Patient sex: M
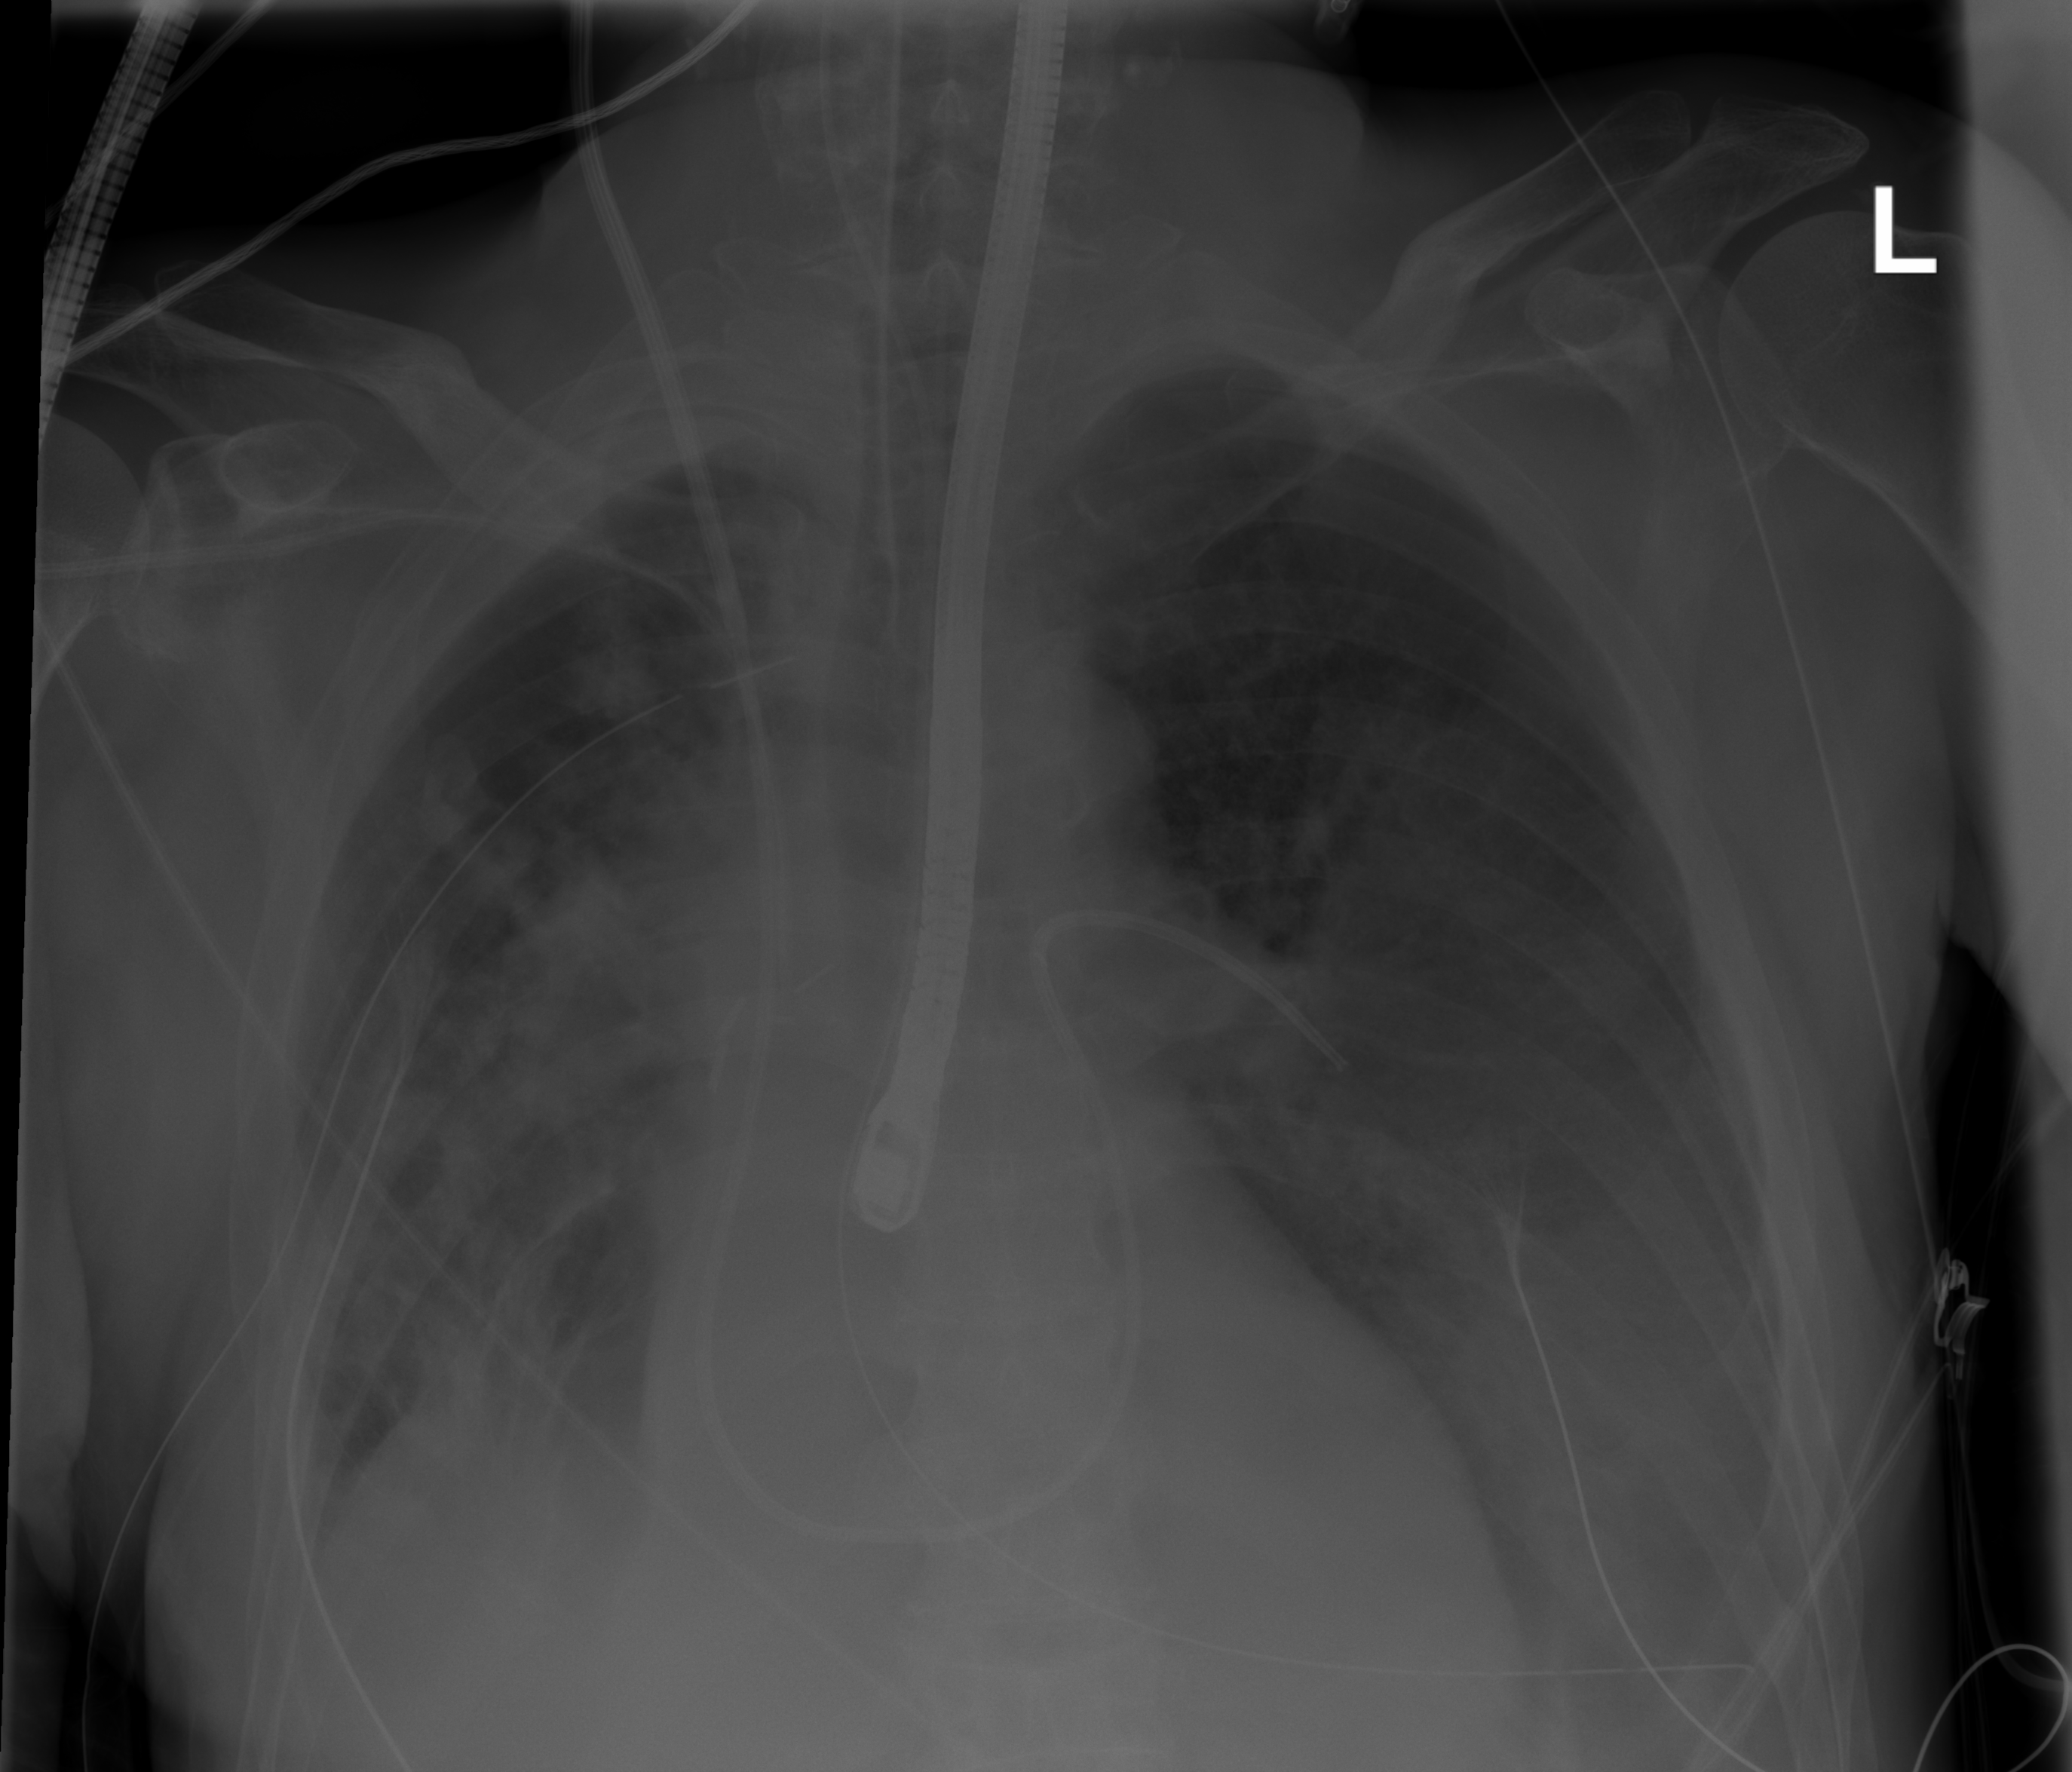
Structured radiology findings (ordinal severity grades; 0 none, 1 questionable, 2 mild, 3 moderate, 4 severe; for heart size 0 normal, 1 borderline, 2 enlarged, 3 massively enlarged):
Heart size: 0
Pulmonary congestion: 2
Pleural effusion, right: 2
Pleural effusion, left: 2
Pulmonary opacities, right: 3
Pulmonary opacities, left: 3
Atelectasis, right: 3
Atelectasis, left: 2